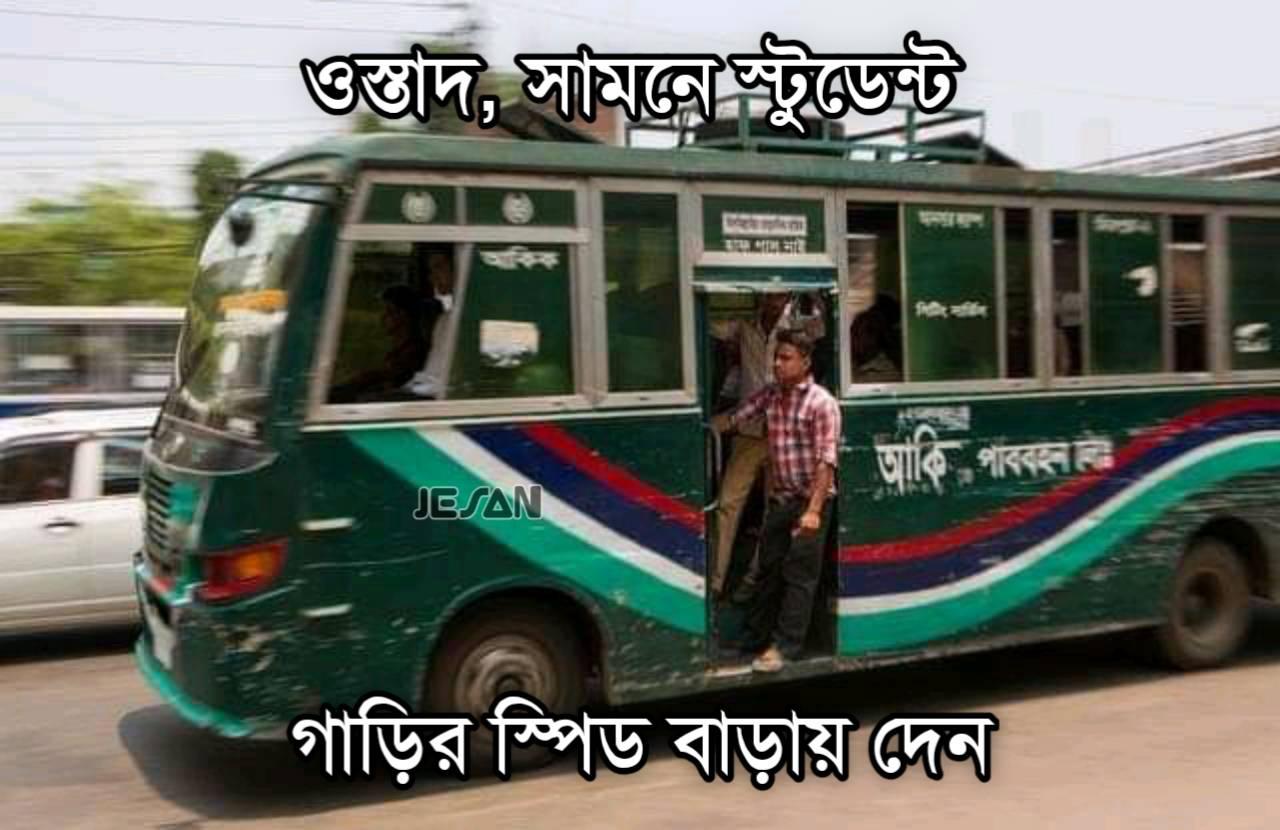
Caption: ওস্তাদ , সামনে স্টুডেন্ট     গাড়ির স্পিড বাড়ায় দেন
Label: hate